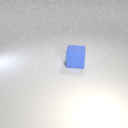
large blue rubber cube